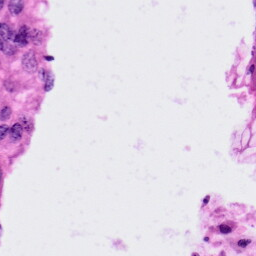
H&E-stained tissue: Colon